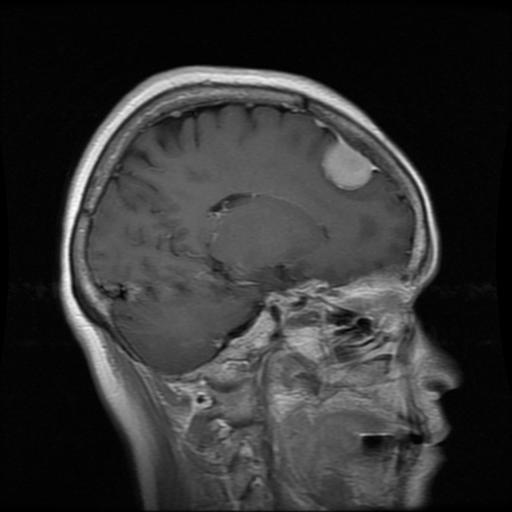
Label: meningioma